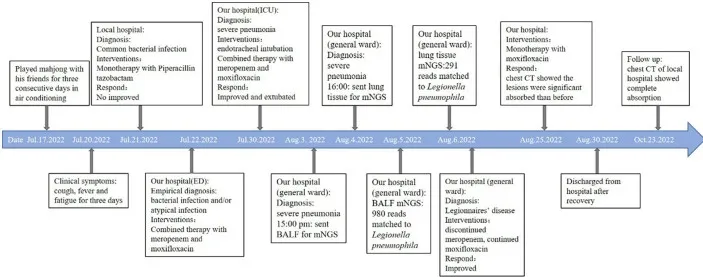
Timeline of the patient with relevant data of the episodes and interventions.
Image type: chart (chart)